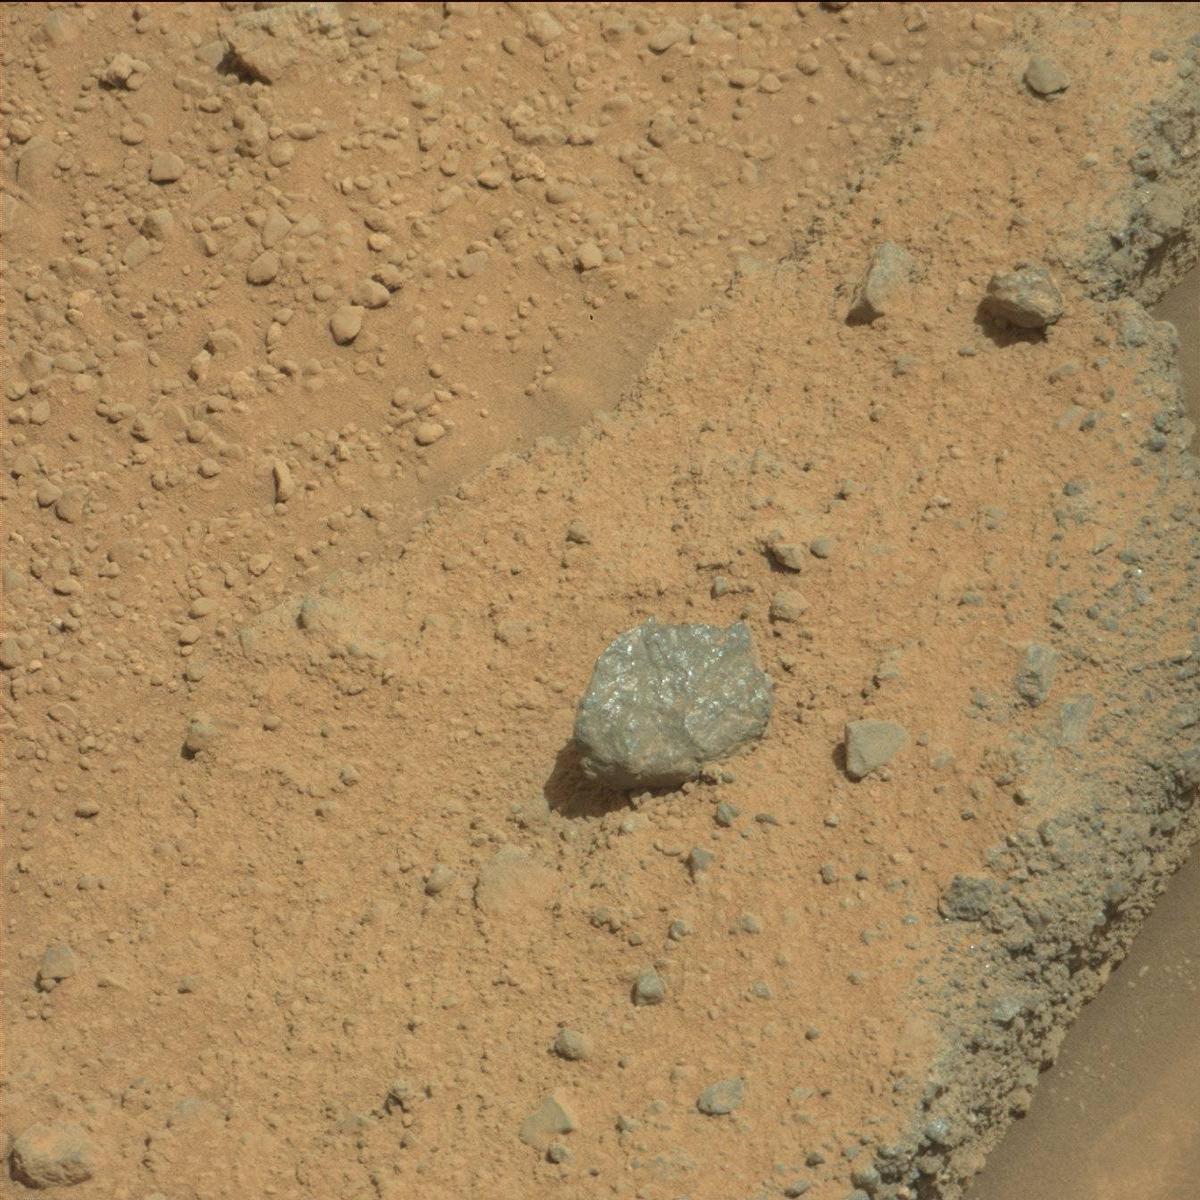
Terrain classes present: Bedrock, Rock, Sand / Soil